Interaction volume radius: 10 \u00c5
Interaction volume height: 10 \u00c5
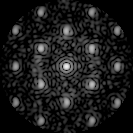
Disorder parameter: 0.3065